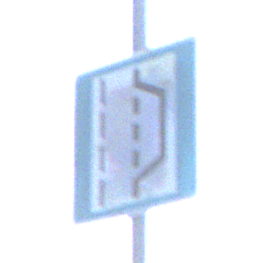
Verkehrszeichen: NothalteUndPannenbucht
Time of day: Dawn
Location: Outdoor (Urban)
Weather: Clear
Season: NotSpecified
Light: Natural